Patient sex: M
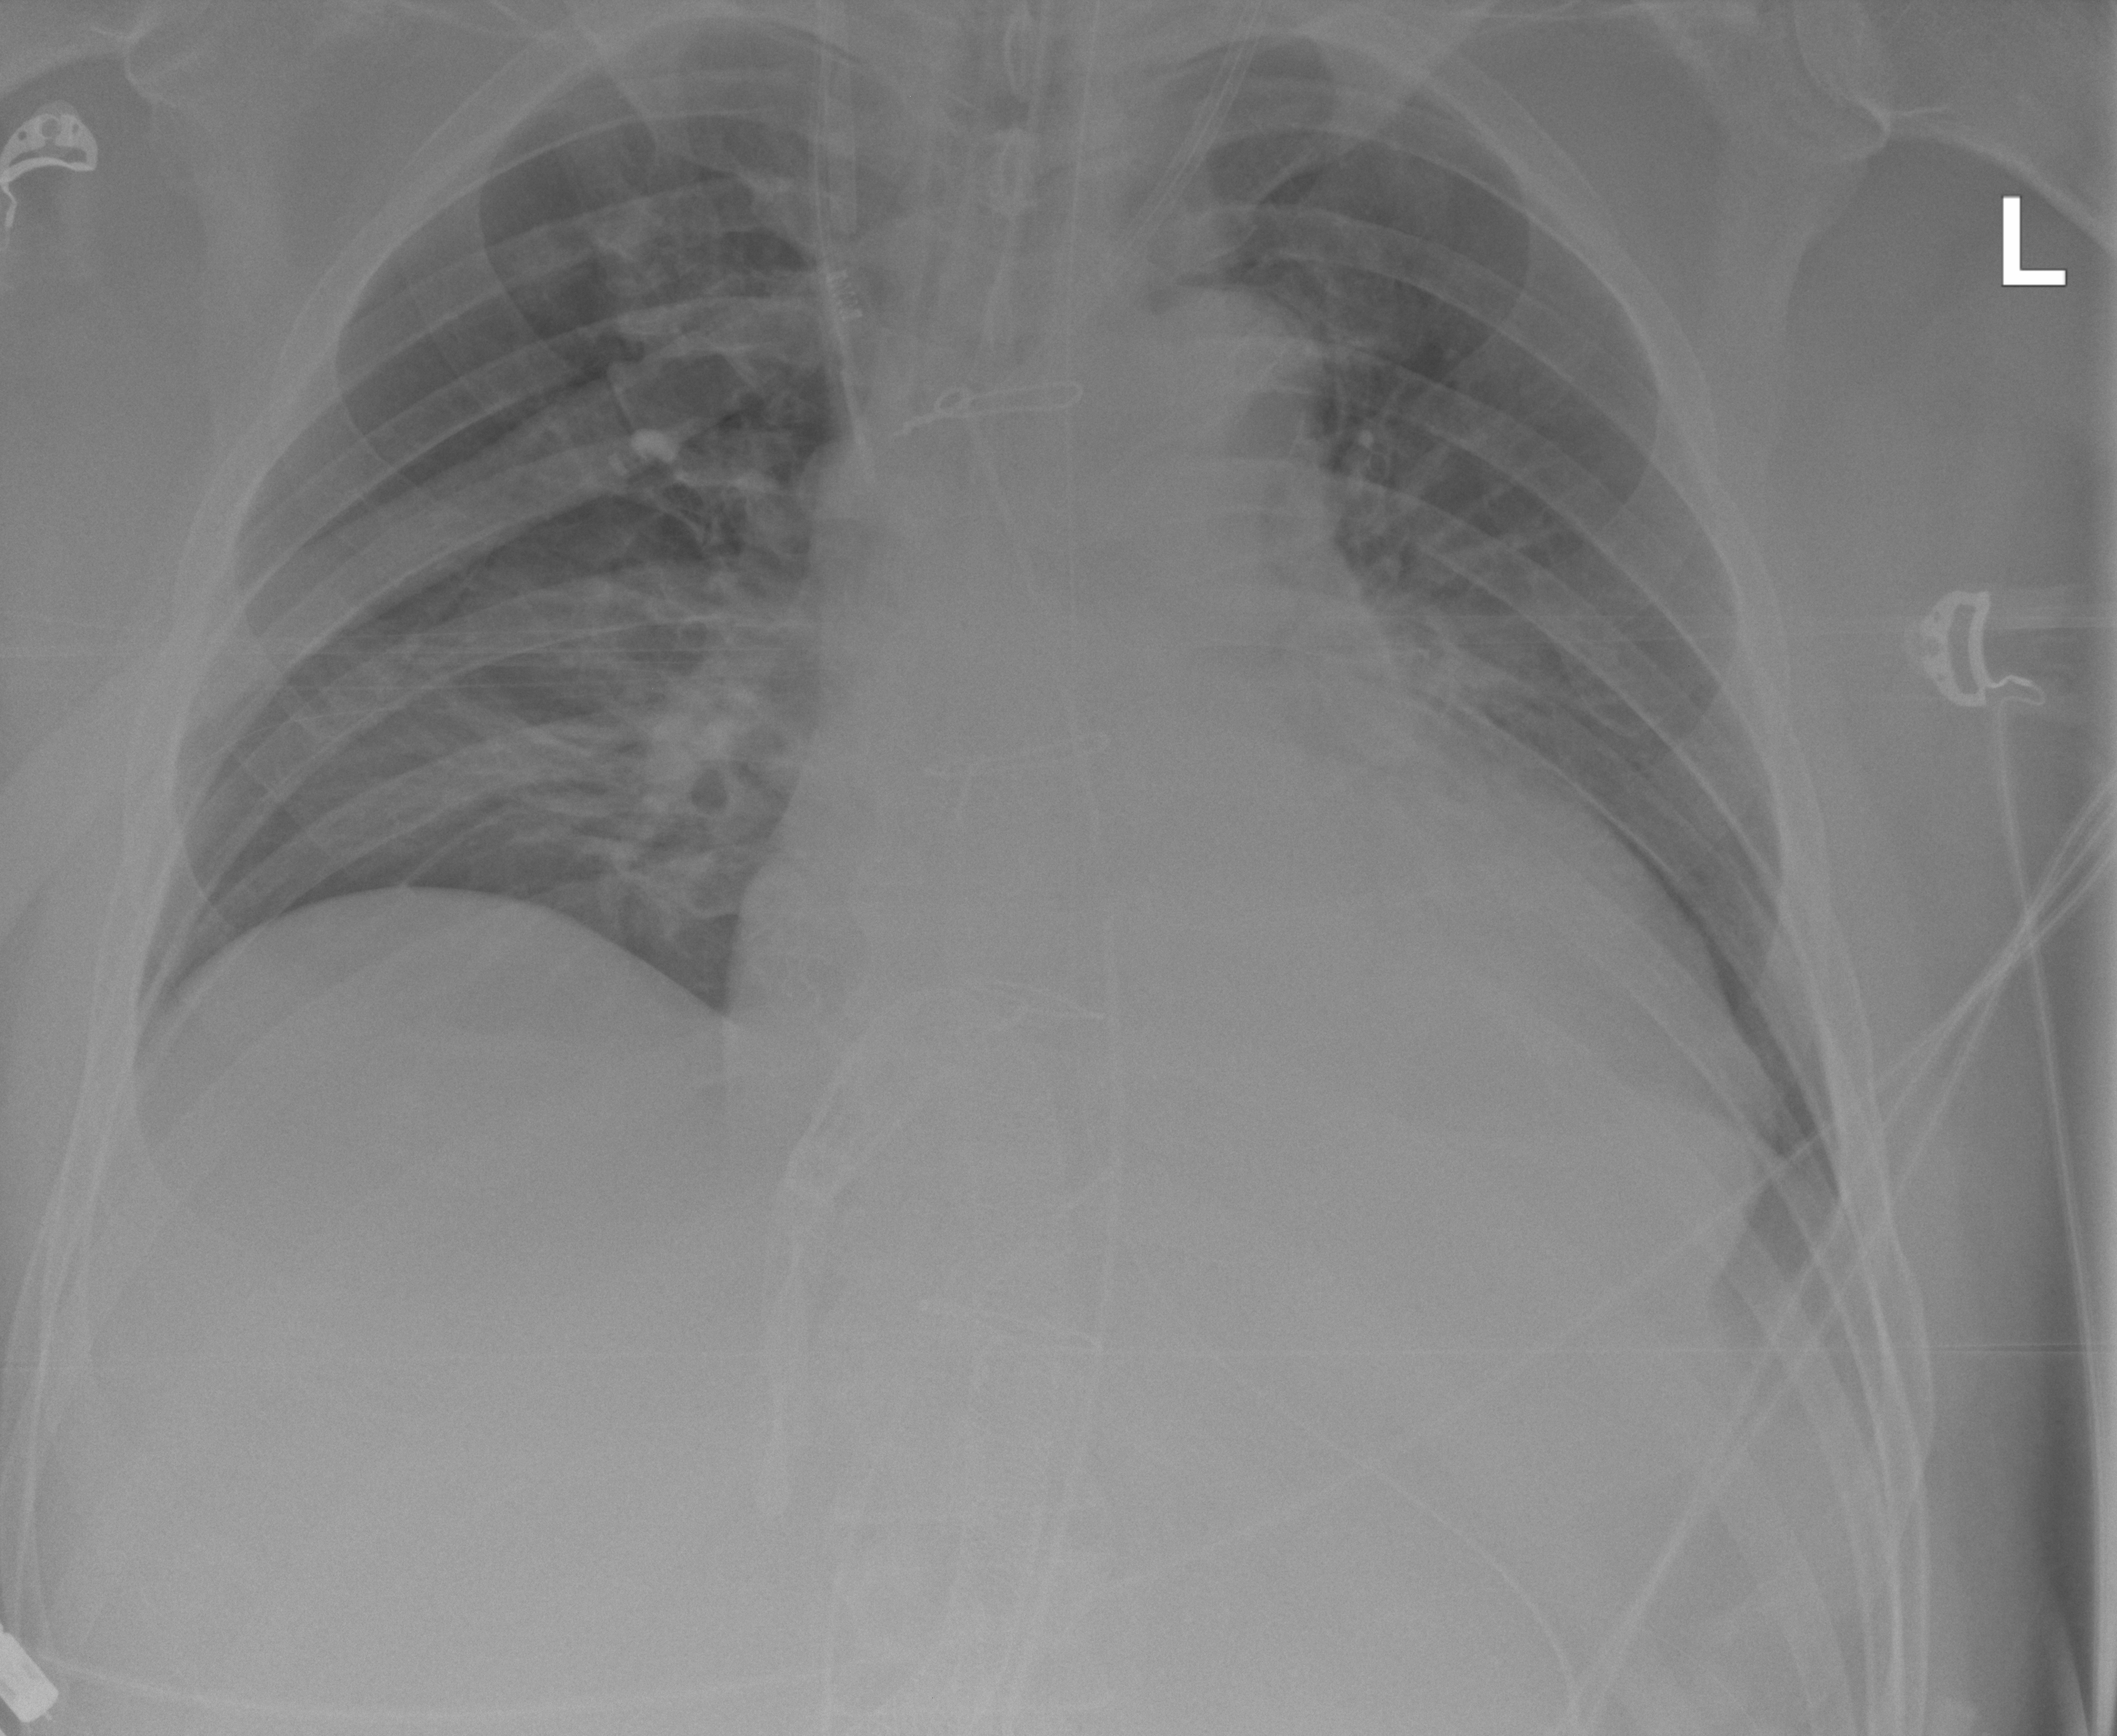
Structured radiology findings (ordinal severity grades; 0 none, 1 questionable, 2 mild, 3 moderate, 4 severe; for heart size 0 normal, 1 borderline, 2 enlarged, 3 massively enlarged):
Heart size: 2
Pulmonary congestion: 1
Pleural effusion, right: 0
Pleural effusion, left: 2
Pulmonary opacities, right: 0
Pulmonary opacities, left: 0
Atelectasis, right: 2
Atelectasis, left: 1